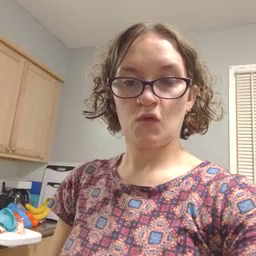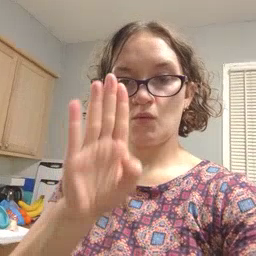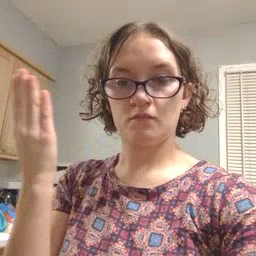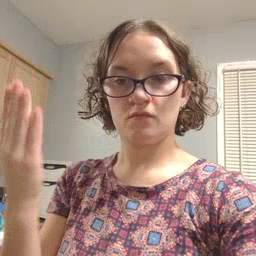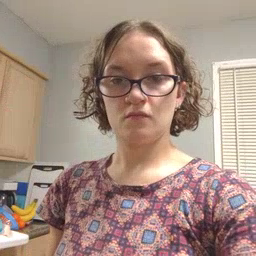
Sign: open